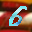
Label: 6